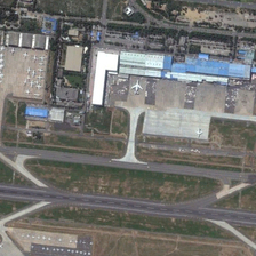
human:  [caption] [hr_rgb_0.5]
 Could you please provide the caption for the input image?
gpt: Many planes are at an airport, close to many green trees.

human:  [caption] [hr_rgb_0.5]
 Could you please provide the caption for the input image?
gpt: Many planes are at an airport, close to many green trees.

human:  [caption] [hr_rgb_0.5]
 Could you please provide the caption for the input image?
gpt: Many planes are in the airport, near many green trees.

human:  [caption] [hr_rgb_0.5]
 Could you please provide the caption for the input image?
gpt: Many planes are at an airport, close to many green trees.

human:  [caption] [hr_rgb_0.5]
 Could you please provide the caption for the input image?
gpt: Many planes are at the airport, near many green trees.